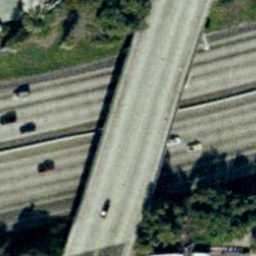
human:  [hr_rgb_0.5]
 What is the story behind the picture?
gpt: overpass